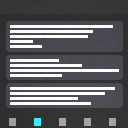
Screen state: on